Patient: sex M, age 75
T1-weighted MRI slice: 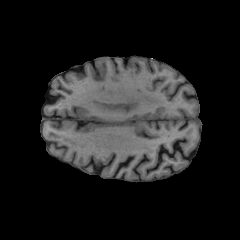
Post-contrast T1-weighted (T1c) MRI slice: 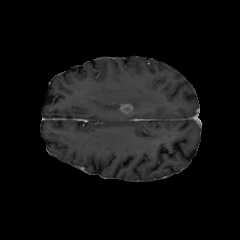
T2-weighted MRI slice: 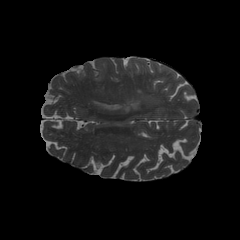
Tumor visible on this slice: yes
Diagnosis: Glioblastoma, IDH-wildtype
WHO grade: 4